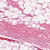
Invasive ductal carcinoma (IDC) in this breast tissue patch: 0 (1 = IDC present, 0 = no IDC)